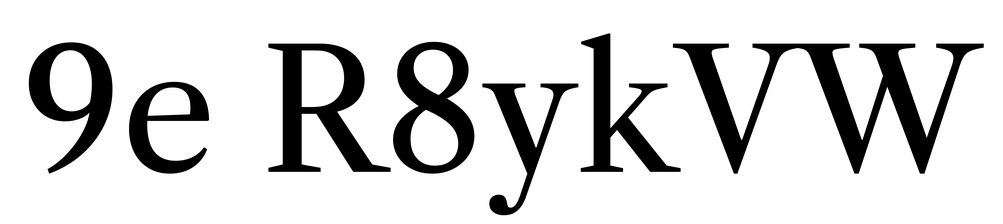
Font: LibreCaslonText_Regular